Aerial crown-view tile of a tropical tree (Barro Colorado Island, Panama), acquired 20250317:
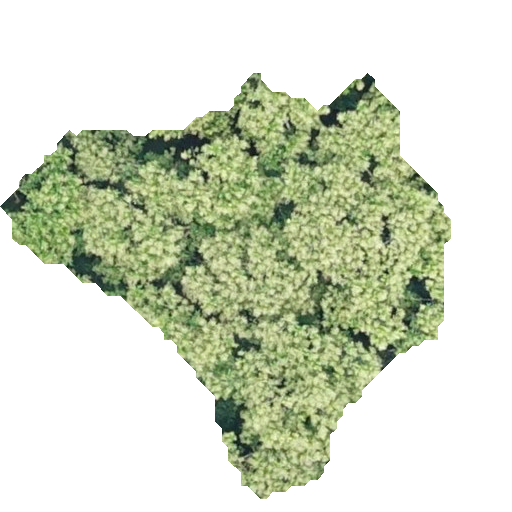
Species: Anacardium excelsum
GBIF accepted scientific name: Anacardium excelsum
Crown area: 155.145 m²